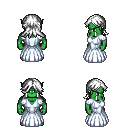
a pixel art fantasy rpg character, male body template, orc, green skin, underdress, teal pants, white loose hair, four views (front, back, left, right), 2x2 character sprite sheet, small pixel art, hard edges, no anti-aliasing